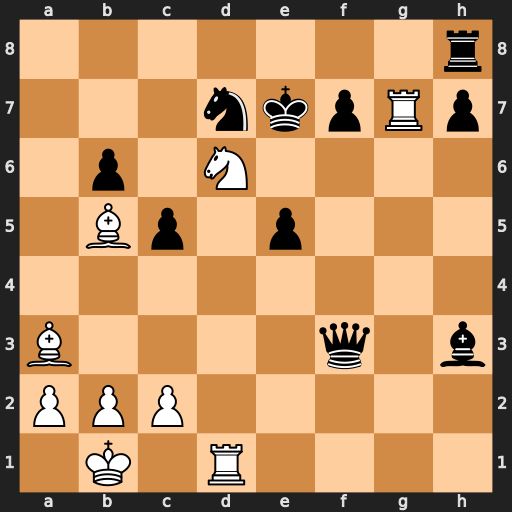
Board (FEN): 7r/3nkpRp/1p1N4/1Bp1p3/8/B4q1b/PPP5/1K1R4
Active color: w
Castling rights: -
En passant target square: -
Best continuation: Rxf7+ Qxf7 Nxf7